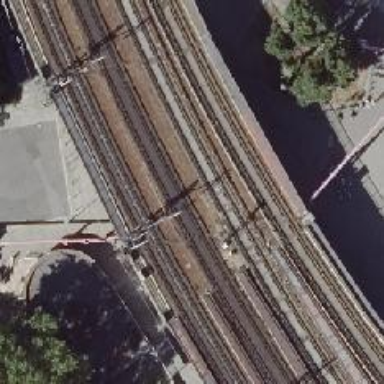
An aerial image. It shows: Viaduct railway bridge with electrified contact lines. The railway uses ballastless track technology.